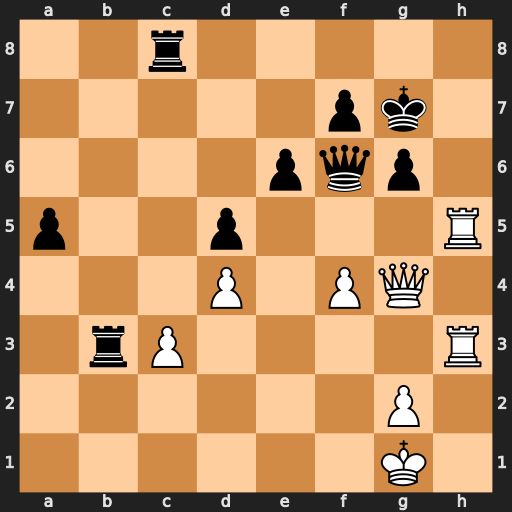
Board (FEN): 2r5/5pk1/4pqp1/p2p3R/3P1PQ1/1rP4R/6P1/6K1
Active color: w
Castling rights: -
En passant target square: -
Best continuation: Rh7+ Kf8 Rh8+ Ke7 Rxc8